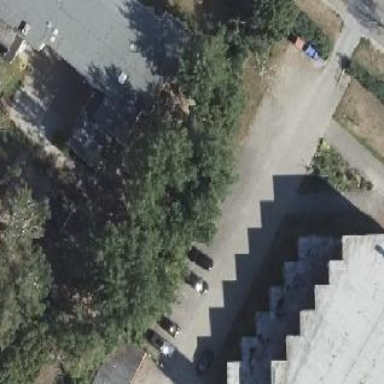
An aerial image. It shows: Kindergarten building.